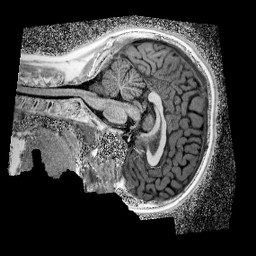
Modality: UNIT1_denoised
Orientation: sagittal
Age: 12
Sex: female
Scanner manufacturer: siemens
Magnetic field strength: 3 T
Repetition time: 4 s
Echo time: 0.00299 s